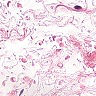
Metastatic tissue present: no